Interaction volume radius: 5 \u00c5
Interaction volume height: 10 \u00c5
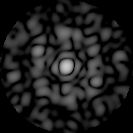
Disorder parameter: 0.8006